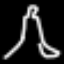
Label: The Eiffel Tower